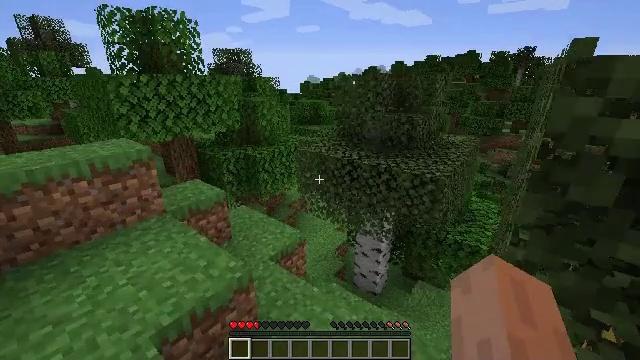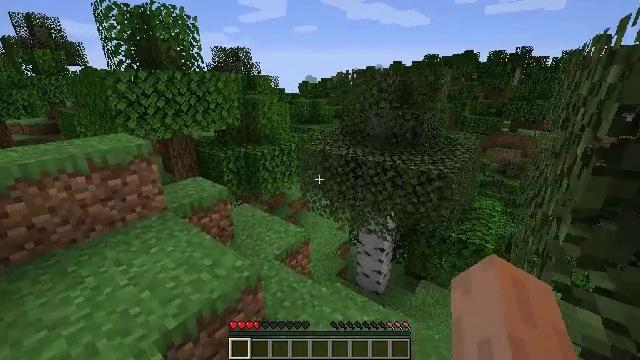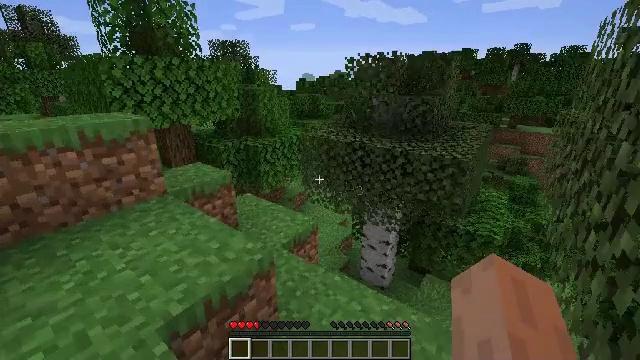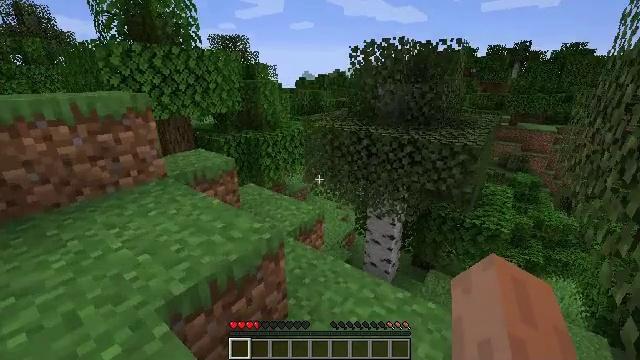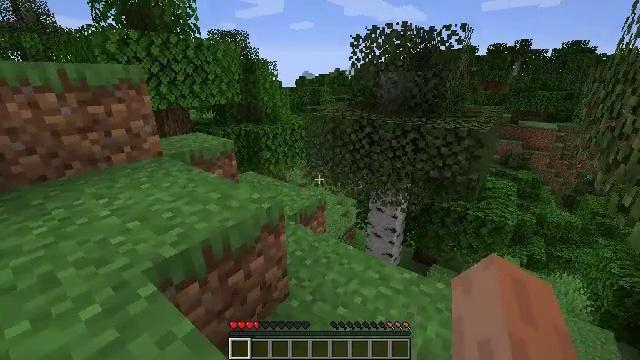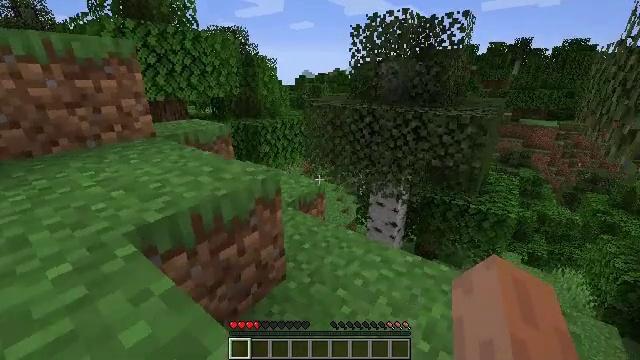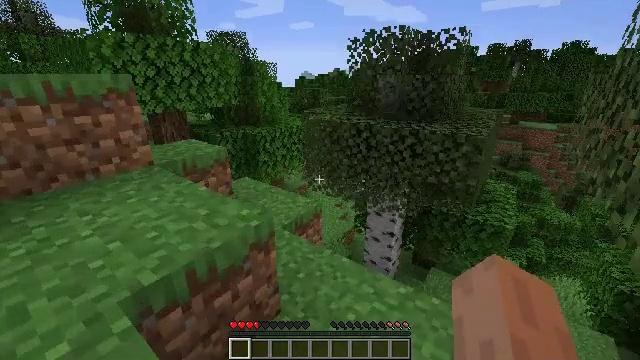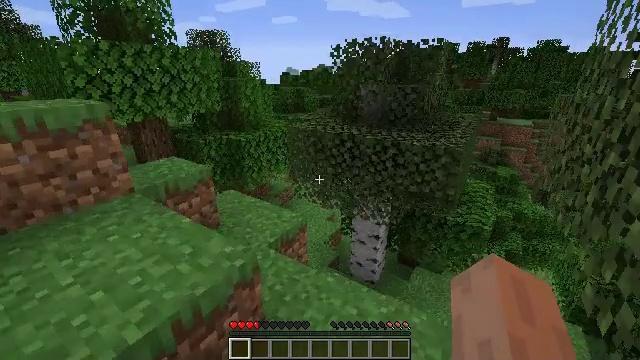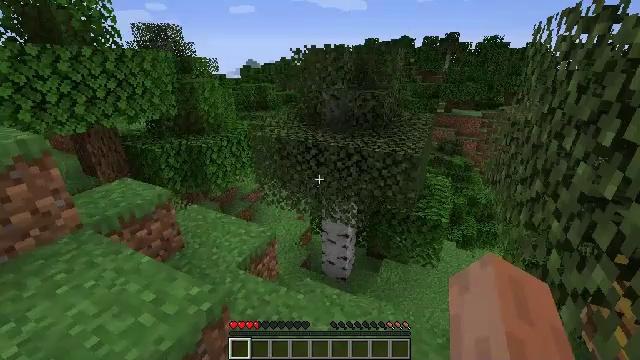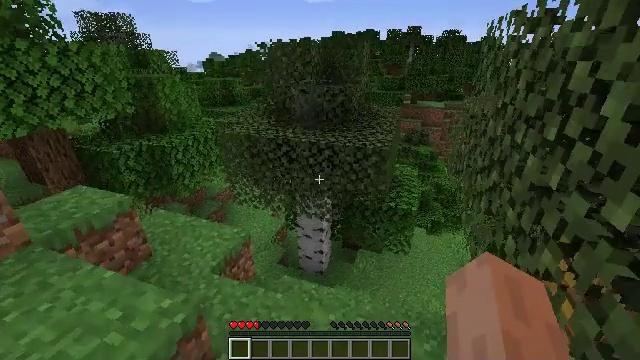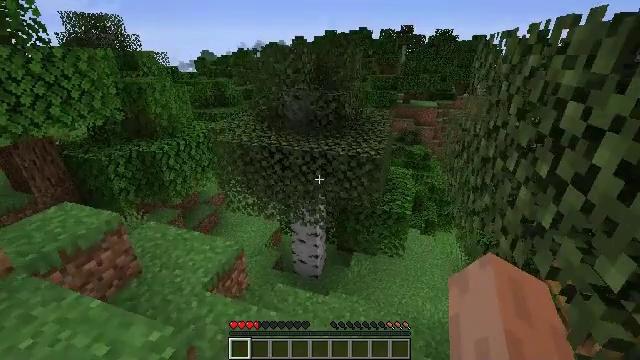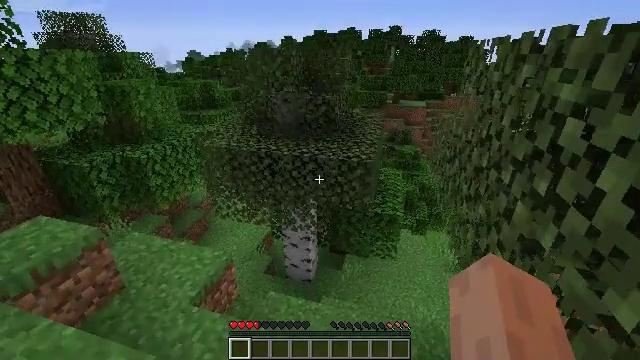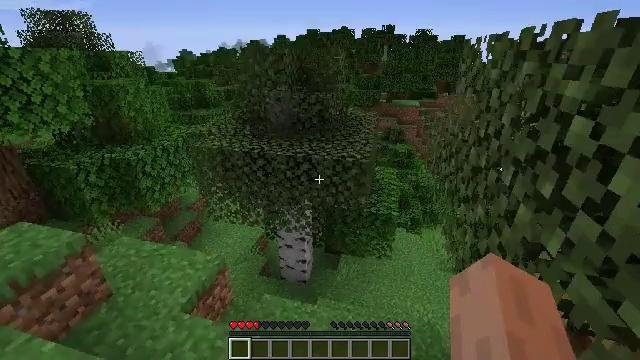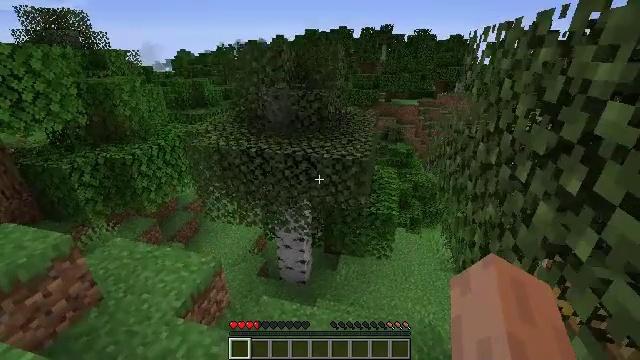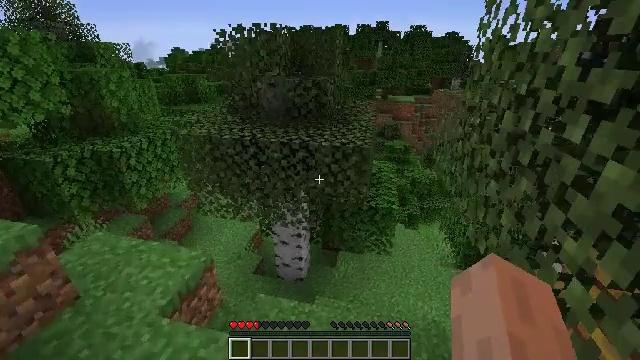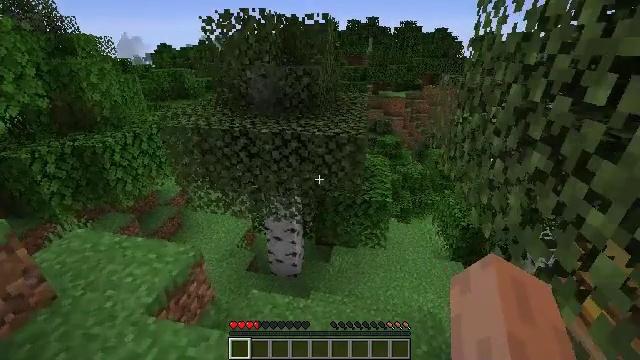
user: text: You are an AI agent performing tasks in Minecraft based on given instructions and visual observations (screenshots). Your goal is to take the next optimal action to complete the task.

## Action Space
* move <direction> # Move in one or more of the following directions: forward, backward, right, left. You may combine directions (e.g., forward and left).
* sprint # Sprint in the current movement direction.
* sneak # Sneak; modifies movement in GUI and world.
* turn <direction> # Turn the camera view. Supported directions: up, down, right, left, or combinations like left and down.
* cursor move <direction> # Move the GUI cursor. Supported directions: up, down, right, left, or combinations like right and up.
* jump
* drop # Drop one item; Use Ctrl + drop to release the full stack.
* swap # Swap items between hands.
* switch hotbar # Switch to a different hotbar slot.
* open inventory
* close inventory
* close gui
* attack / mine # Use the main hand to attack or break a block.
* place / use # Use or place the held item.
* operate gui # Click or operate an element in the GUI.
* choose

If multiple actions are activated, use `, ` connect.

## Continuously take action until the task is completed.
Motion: motion action
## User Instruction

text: Hunt a pig.
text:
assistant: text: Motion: move forward and move left, sprint, jump
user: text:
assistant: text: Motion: move forward and move left, sprint, jump
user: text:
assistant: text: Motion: move forward and move left, sprint, jump
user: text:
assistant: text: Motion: move forward, sprint, jump
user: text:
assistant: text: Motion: move forward, sprint, jump
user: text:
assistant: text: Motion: move forward, sprint, jump
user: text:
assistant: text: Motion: move forward, sprint, turn right, jump
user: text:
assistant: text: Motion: move forward, sprint, turn right and down, jump
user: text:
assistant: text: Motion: move forward, sprint, turn right and down, jump
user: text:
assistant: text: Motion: move forward, sprint, turn right, jump
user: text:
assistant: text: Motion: move forward, sprint, turn right, jump
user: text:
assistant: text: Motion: move forward and move left, sprint, turn right, jump
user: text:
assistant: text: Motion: move forward and move left, sprint, jump
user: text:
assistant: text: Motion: move forward and move left, sprint
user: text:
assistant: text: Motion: move forward and move left, sprint, turn right
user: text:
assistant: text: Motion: move forward and move left, sprint, turn right
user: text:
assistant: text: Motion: move forward and move left, sprint, turn right
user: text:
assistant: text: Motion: move forward and move left, sprint, turn right
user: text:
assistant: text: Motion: move forward and move left, sprint, turn right
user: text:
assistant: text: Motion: move forward and move left, sprint
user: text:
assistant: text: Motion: move forward and move left, sprint
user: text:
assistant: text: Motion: move forward and move left, sprint
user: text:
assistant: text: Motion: move forward and move left, sprint
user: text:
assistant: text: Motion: move forward and move left, sprint
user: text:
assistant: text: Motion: move forward and move left, sprint
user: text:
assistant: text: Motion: move forward and move left, sprint
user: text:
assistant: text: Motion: move forward and move left, sprint
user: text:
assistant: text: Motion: move forward and move left, sprint
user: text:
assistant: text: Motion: move forward and move left, sprint
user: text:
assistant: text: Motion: move forward and move left, sprint